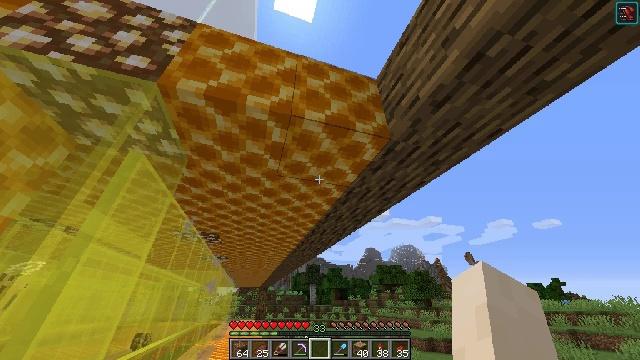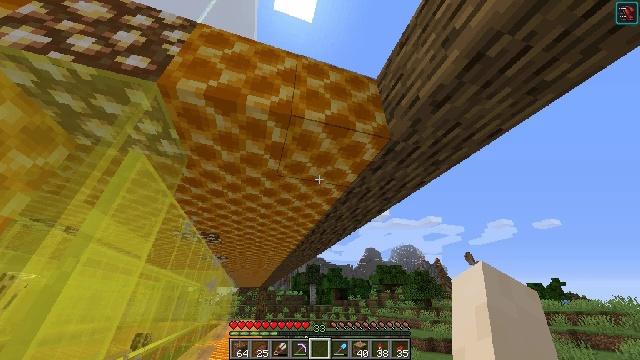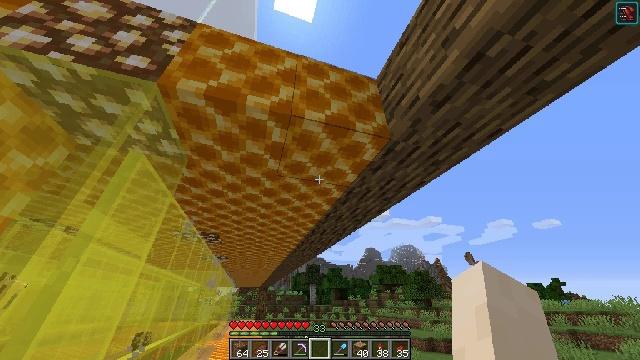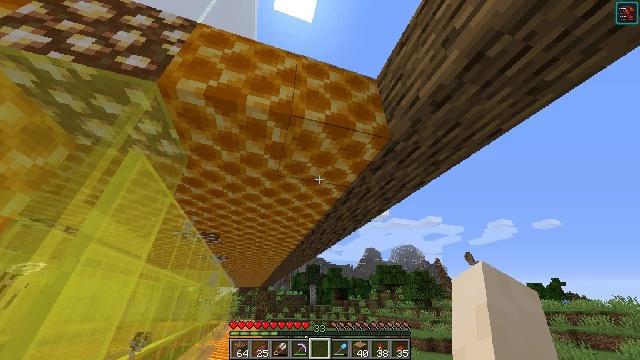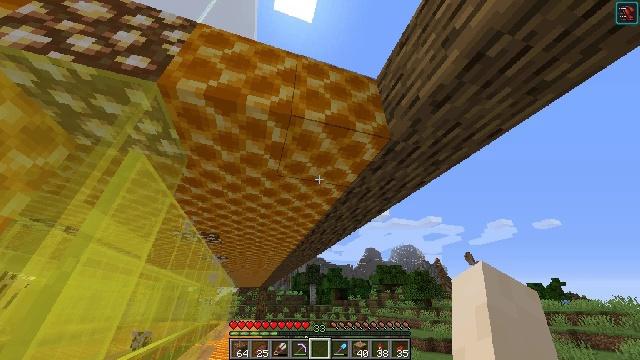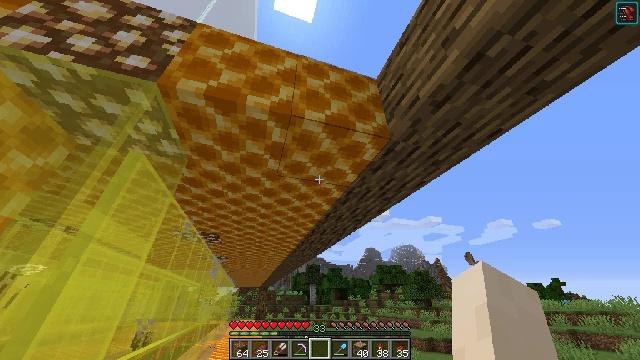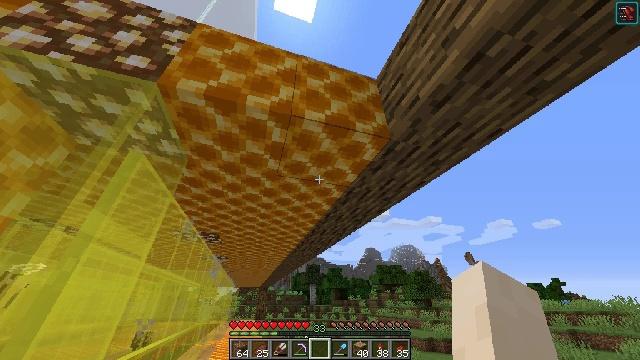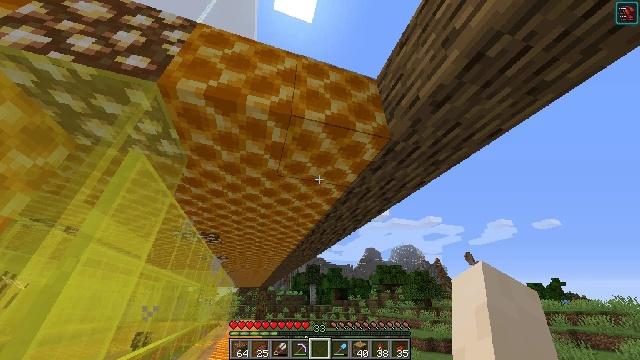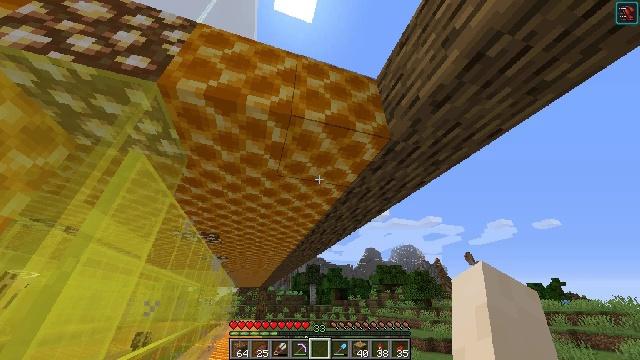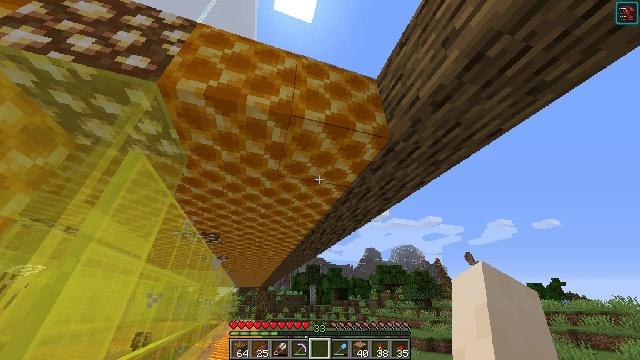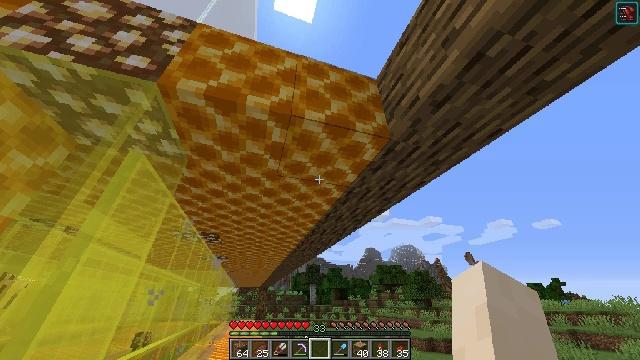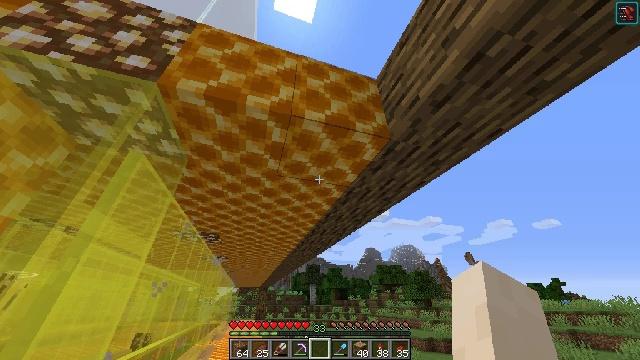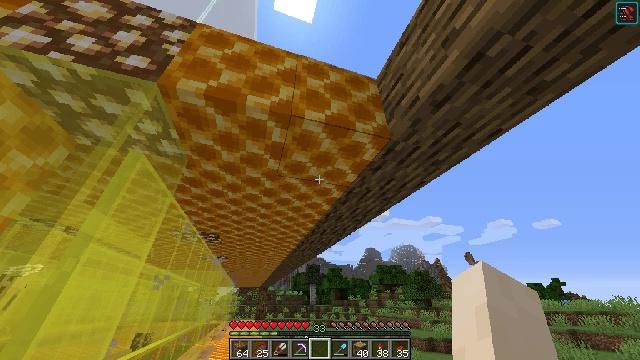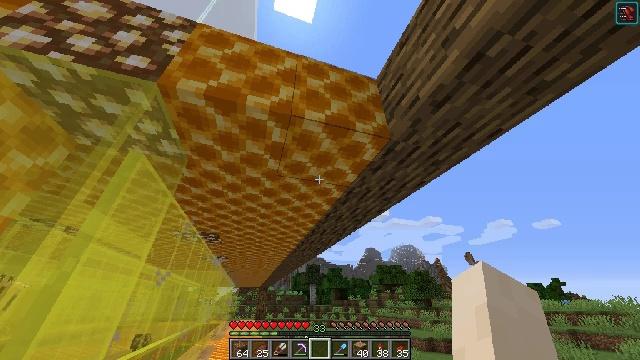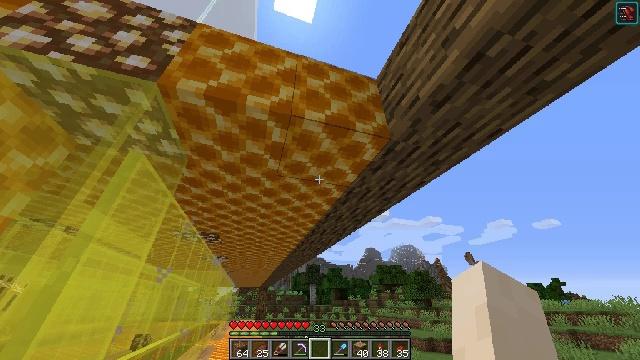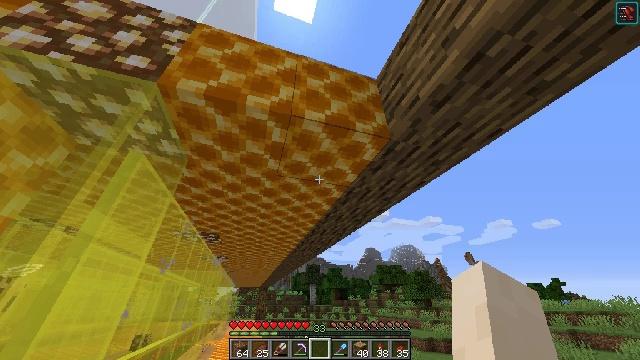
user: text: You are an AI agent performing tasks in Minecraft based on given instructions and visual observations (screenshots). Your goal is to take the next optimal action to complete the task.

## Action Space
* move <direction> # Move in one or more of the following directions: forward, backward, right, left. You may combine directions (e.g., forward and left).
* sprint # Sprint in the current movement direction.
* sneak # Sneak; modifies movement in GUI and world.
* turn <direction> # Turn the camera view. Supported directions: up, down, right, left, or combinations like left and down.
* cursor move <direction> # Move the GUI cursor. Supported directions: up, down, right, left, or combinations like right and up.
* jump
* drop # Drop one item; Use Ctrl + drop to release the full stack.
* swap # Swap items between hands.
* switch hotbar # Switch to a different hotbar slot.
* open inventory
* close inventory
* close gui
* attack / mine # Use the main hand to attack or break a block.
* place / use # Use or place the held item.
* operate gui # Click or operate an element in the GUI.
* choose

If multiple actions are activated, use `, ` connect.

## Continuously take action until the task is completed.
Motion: motion action
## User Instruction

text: Craft a honeycomb block.
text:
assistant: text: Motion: no_op
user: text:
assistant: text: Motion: no_op
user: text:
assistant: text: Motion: no_op
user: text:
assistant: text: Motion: no_op
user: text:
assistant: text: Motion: no_op
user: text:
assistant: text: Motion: no_op
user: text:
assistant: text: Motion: no_op
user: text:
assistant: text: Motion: no_op
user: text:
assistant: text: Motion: no_op
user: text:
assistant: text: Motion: no_op
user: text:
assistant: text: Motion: no_op
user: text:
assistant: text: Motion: no_op
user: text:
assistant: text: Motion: no_op
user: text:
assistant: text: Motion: no_op
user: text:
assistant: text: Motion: no_op
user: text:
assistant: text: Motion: no_op
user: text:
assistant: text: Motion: no_op
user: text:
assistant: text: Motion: no_op
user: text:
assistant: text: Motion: no_op
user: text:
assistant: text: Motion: no_op
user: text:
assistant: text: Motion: no_op
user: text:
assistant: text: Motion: no_op
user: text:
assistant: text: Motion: no_op
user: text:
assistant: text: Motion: no_op
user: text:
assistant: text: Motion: no_op
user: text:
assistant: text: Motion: no_op
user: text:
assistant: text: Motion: no_op
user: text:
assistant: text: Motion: no_op
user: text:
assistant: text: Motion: no_op
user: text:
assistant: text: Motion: no_op